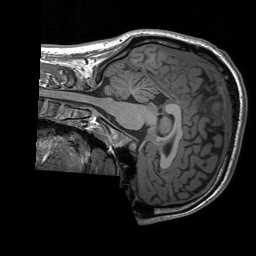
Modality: T1w
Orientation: sagittal
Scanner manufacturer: siemens
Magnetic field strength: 3 T
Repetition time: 1.76 s
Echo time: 0.0022 s